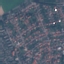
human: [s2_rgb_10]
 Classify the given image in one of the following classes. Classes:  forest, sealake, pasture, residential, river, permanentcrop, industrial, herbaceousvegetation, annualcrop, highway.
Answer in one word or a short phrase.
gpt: Residential